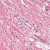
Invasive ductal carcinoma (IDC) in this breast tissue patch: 0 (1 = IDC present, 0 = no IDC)